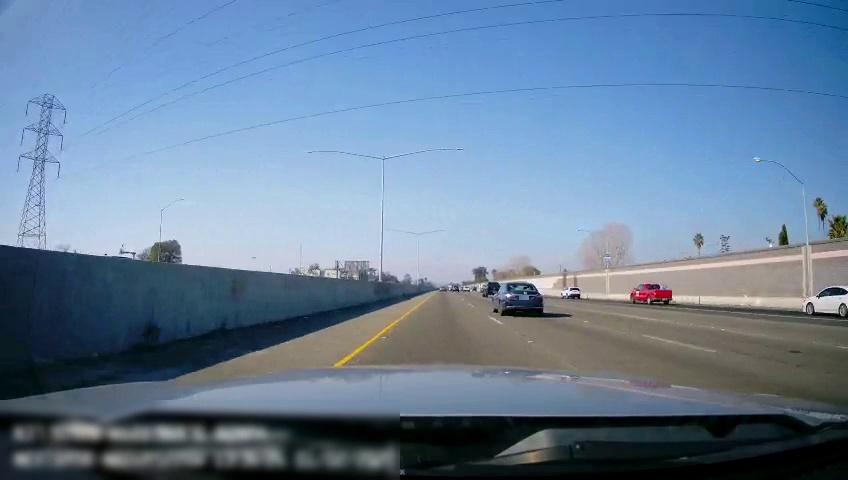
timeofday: Day
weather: Sunny
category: Drivable Space
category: Vehicles | Car
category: Vehicles | Truck
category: Vehicles | Truck
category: Vehicles | SUV
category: Vehicles | SUV
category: Lanes | Current Lane
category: Lanes | Current Lane
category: Lanes | Alternate Lane
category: Lanes | Alternate Lane
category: Lanes | Alternate Lane